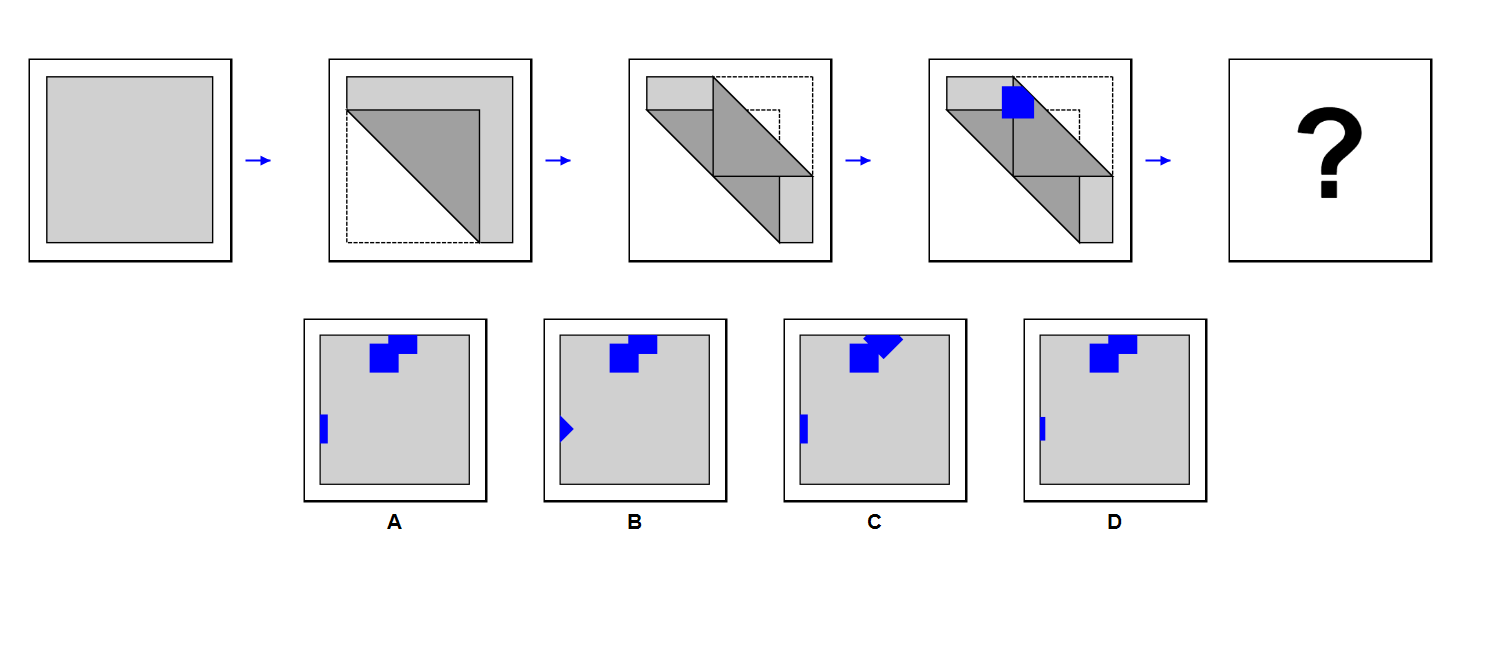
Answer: A